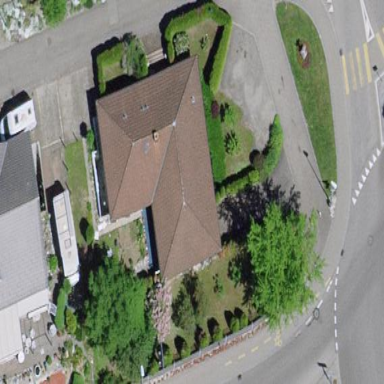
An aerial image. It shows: Detached building.